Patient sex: F
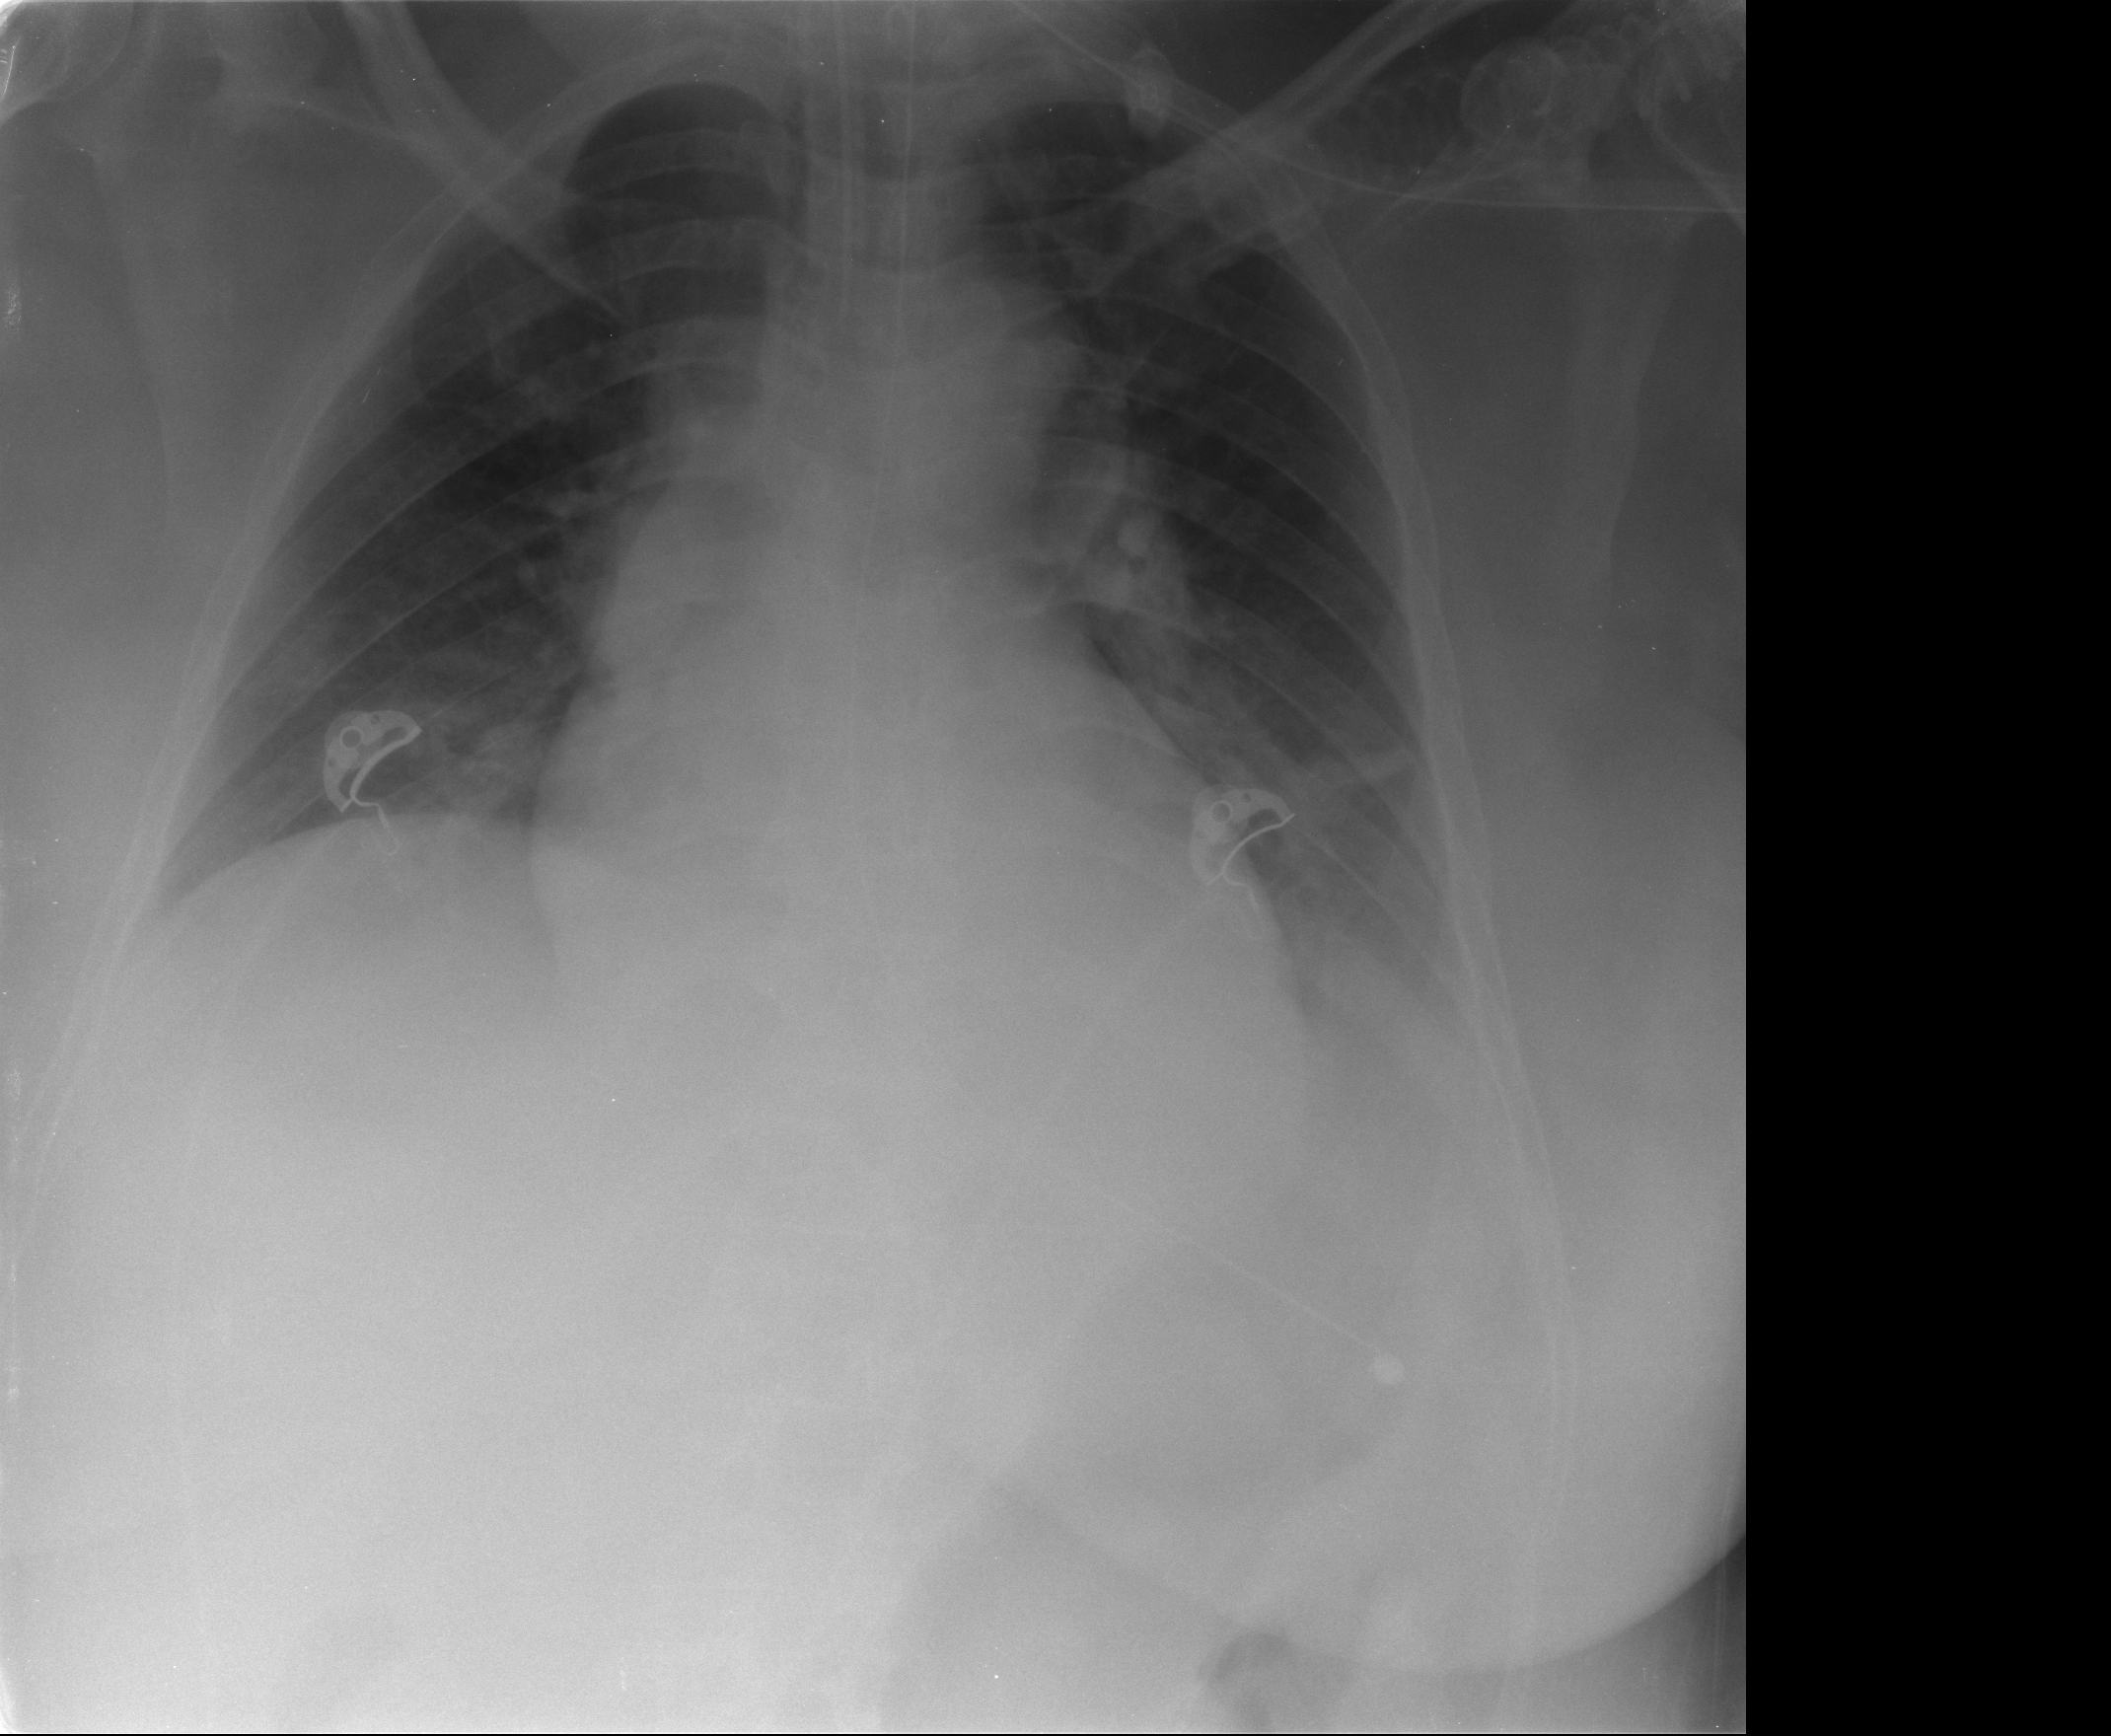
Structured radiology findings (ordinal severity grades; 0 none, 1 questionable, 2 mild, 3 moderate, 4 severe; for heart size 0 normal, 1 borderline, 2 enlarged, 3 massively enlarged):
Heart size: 1
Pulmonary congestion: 0
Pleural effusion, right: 0
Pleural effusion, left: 2
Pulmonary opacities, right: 0
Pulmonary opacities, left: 2
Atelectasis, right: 1
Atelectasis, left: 2